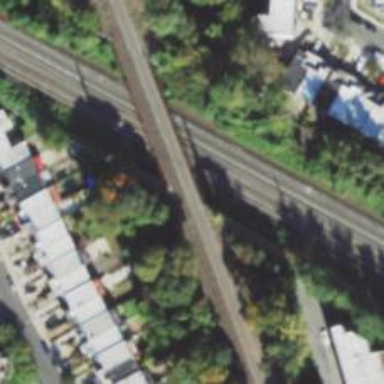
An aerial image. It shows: Abandoned railway bridge.